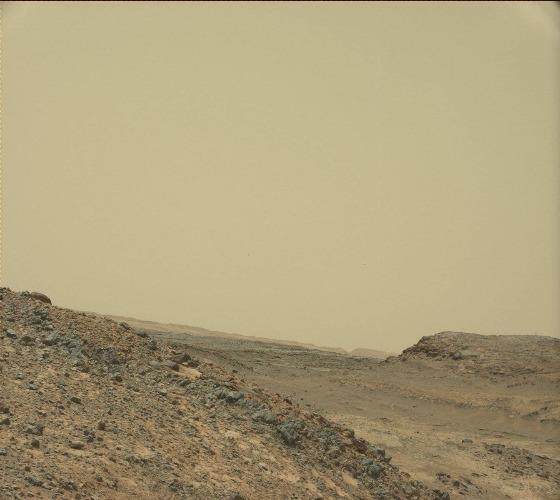
Terrain classes present: Gravel / Sand / Soil, Sky / Distant Mountains